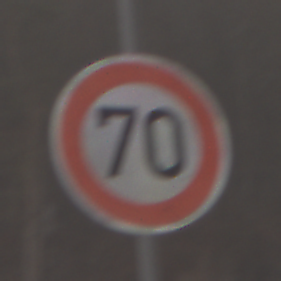
Verkehrszeichen: Geschwindigkeit70
Umgebung: Outdoor, Nature
Tageszeit: Midday
Wetter: Overcast
Licht: Natural
Jahreszeit: Winter
Kontrast: LowContrast